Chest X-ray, PA view. Patient: 31 years old, sex M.
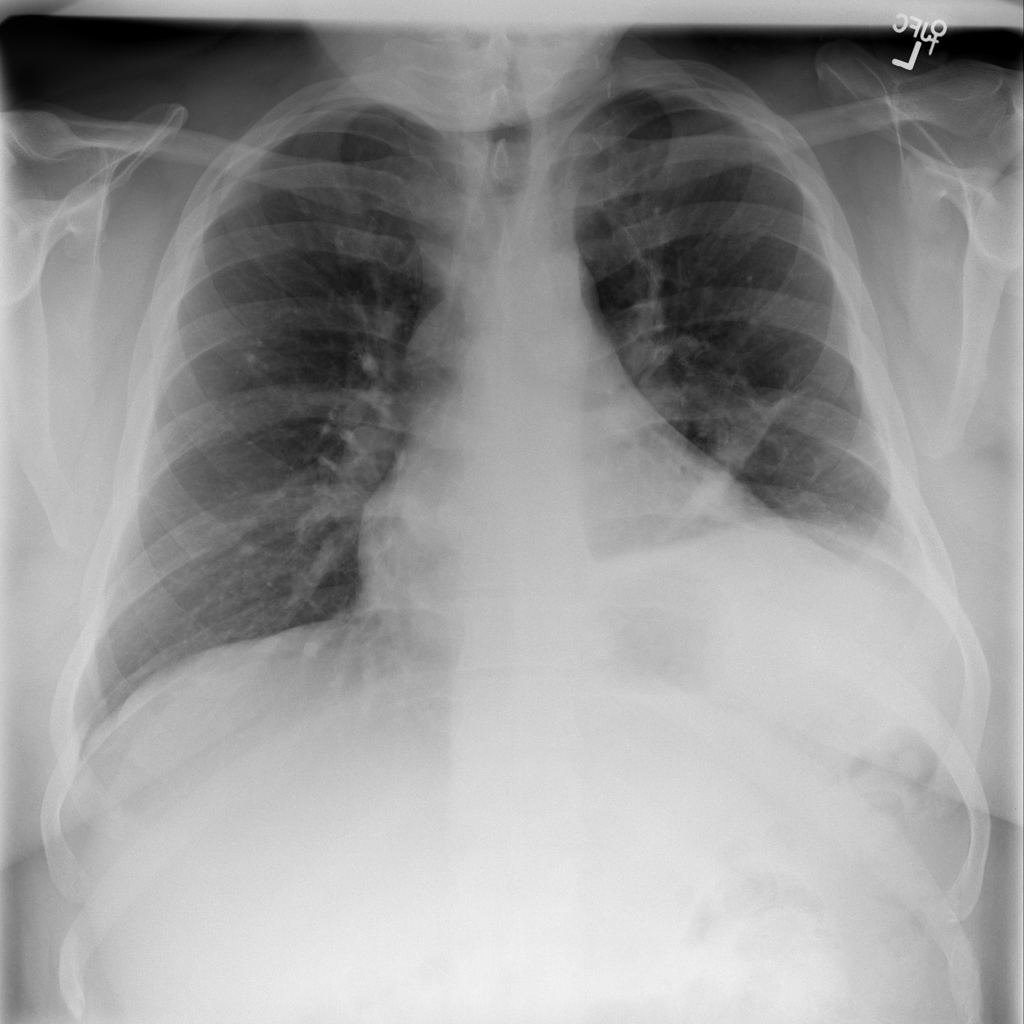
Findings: Atelectasis, Infiltration